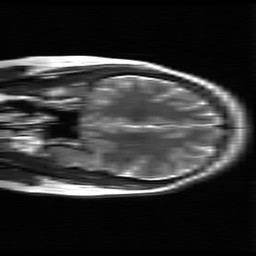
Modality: T2w
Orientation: coronal
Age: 21
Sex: female
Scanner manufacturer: ge
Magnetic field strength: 3 T
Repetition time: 5.192 s
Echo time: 0.1003 s